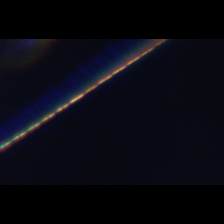
Taxon: Psuedo-nitzschia
Group: Diatoms